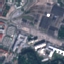
Land use / land cover: Industrial